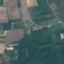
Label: PermanentCrop